Question: I am installing SQL Server 2014 Express edition. However, after several install attempts, my Windows authenticated account does not have permissions to do anything within the database server, not even 'CREATE DATABASE'.
During the installation, I am not given the option to assign a role to my Windows authenticated account. Below is a screenshot of the installer window, and it shows that many of the steps in the installer are "skipped", as they do not allow me to interact with them:

That being said, is there a way to force the Express installer to show me the "Add Current User" screen that the Developer and Enterprise installers have? If not, then what can I do to add myself as a user to the database?
Thank you for your time.
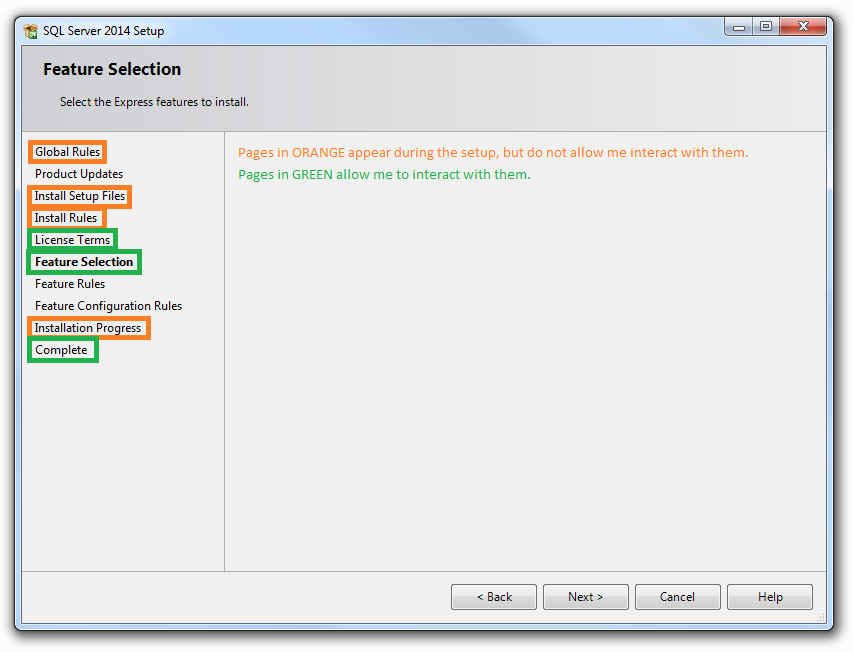
Answer: For anyone's future reference, I downloaded the wrong edition. I am accustomed to the Developer and Enterprise edition, and did not realize that the <URL> was split into five possible downloads:
- - - - -
I had tried to install 'SQLManagementStudio', which does not ship with a database. Installing 'SQLEXPRADV' fixed my issue.